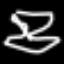
Label: hourglass